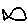
Label: fish